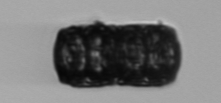
Label: Paralia_sulcata